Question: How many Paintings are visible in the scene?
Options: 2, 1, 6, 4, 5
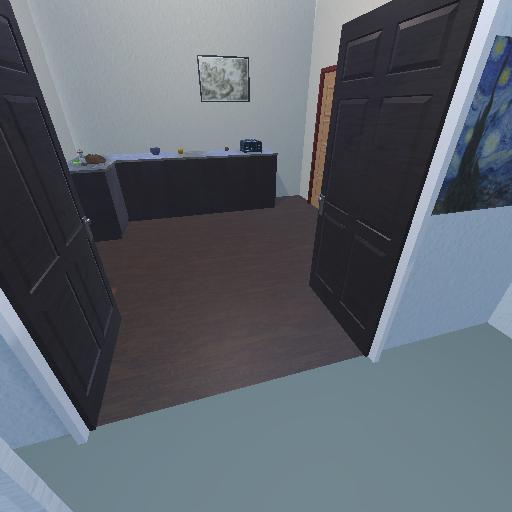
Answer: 2